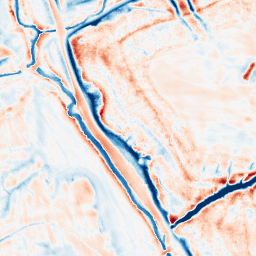
Category: edge_preserving
Decomposition family: bilateral
Decomposition parameters: d: 21
sigma_color: 75
sigma_space: 75
Upsampling method: quintic
Upsampling parameters: scale: 4
Upsampling scale: 4